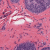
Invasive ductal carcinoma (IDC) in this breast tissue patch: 0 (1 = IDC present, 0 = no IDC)